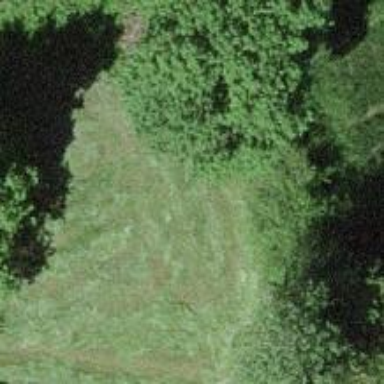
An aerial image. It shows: Path covered in grass.